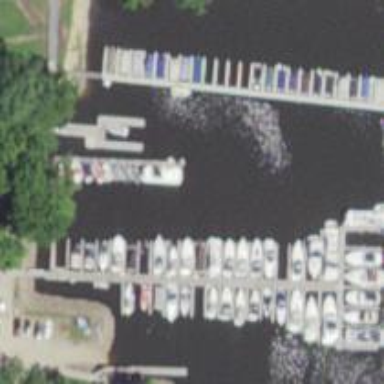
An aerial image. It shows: Pier with mooring facilities.